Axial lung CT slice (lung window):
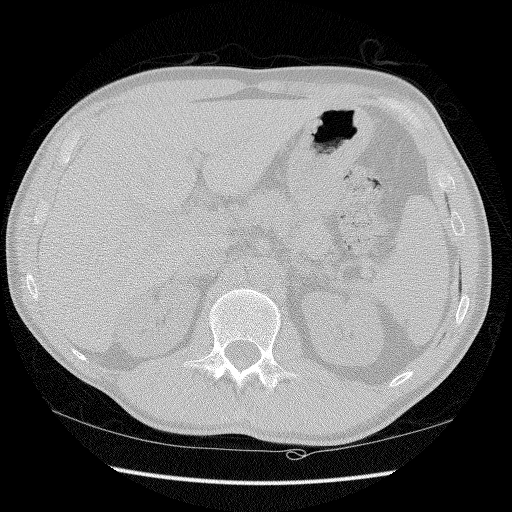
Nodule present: no